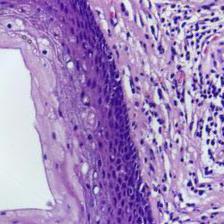
Diagnosis: Normal